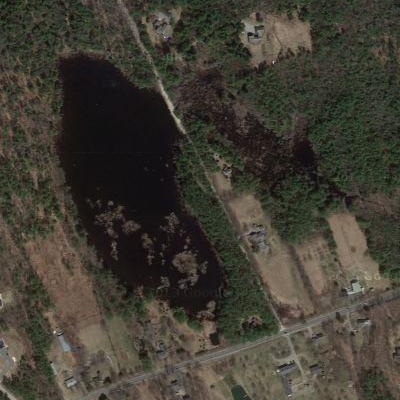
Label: RiverLake